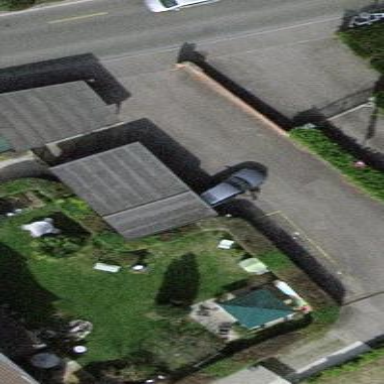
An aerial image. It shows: View of roof of building.